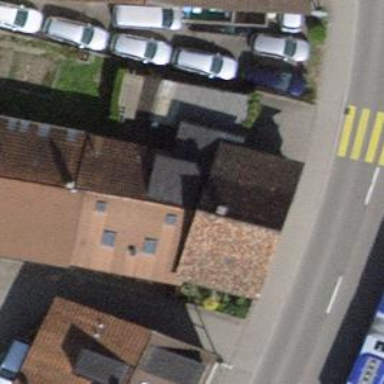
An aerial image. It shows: Terrace building.